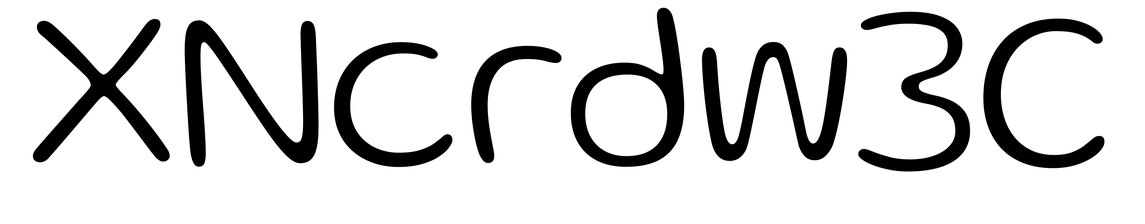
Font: Gluten_ExtraLight